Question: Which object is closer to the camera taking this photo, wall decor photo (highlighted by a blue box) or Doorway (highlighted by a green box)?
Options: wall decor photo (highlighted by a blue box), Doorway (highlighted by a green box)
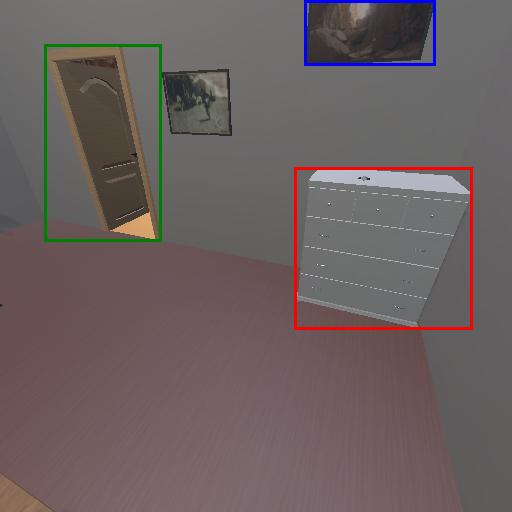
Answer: wall decor photo (highlighted by a blue box)